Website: walmart
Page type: gifting
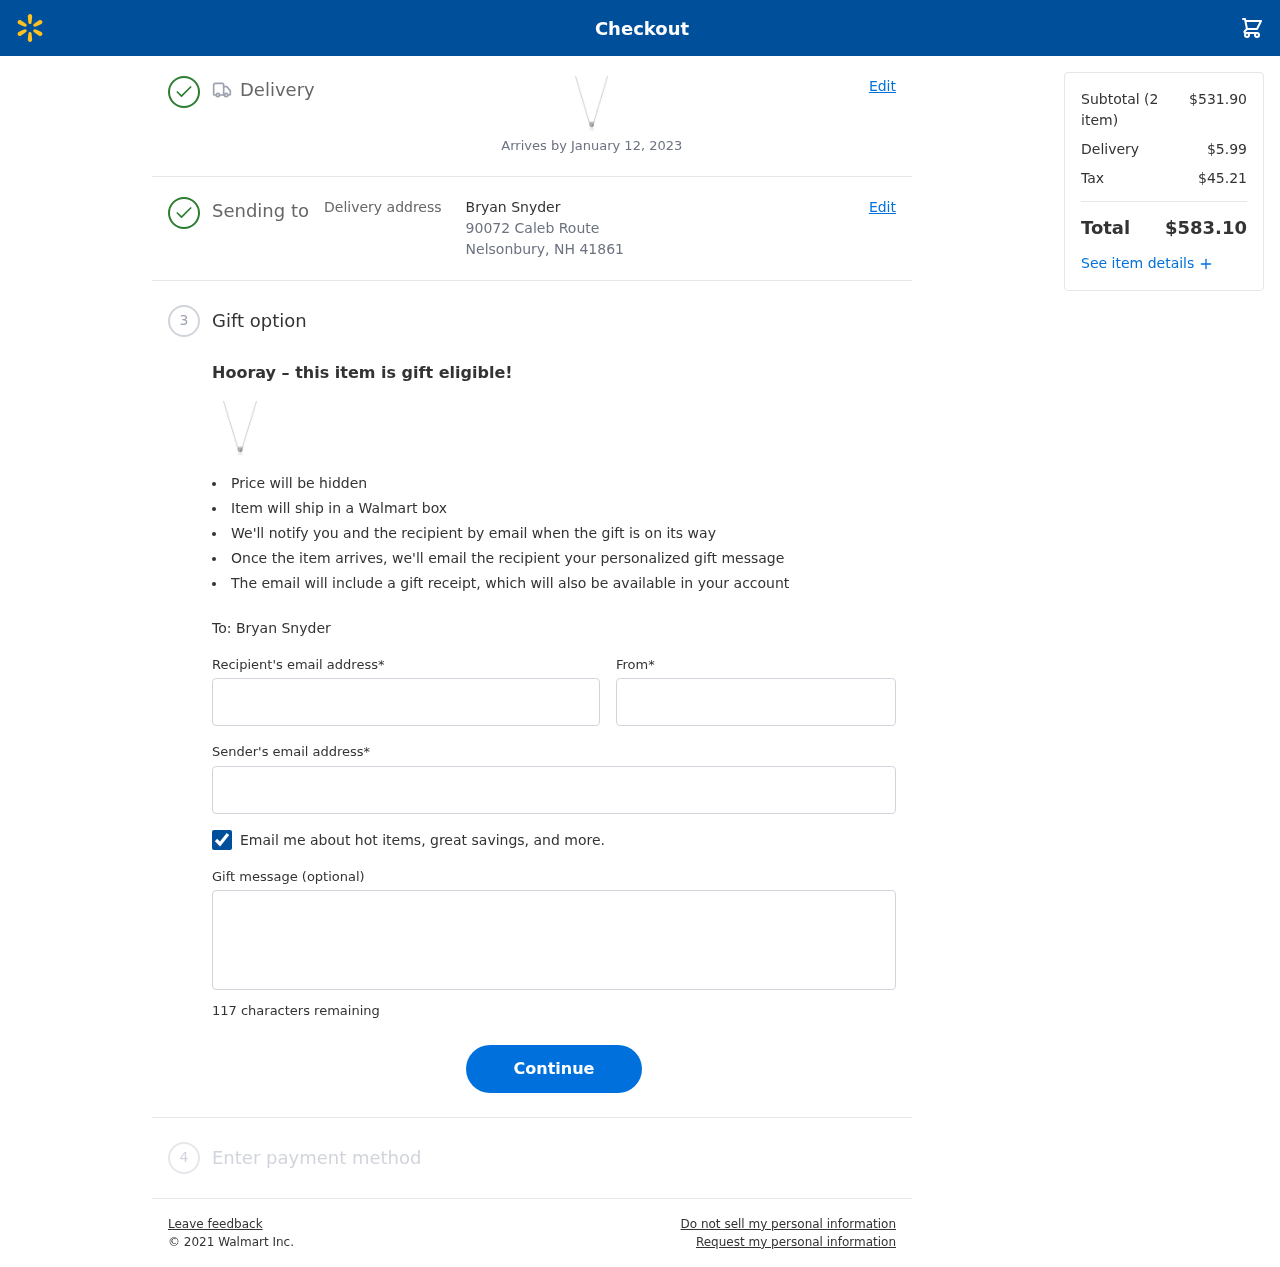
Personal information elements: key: PII_CITY_STATE_ZIP
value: Nelsonbury, NH 41861
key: PII_EMAIL
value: anna_wade@hotmail.com
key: PII_FIRSTNAME
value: Anna
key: PII_GIFT_EMAIL
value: bryansnyder@hotmail.com
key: PII_GIFT_FULLNAME
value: Bryan Snyder
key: PII_GIFT_MESSAGE
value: Hey Bryan! I saw this beautiful necklace and instantly thought of you—it’s perfect for adding that little sparkle to your style. Just a little something to brighten your day!
- Anna
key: PII_STREET
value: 90072 Caleb Route
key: PII_GIFT_FIRSTNAME
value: Bryan
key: PII_GIFT_LASTNAME
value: Snyder
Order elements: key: ORDER_DELIVERY_DATE
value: Arrives by January 12, 2023
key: ORDER_NUM_ITEMS
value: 2
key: ORDER_SUBTOTAL
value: $531.90
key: ORDER_SHIPPING_COST
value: $5.99
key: ORDER_TAX
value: $45.21
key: ORDER_TOTAL
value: $583.10